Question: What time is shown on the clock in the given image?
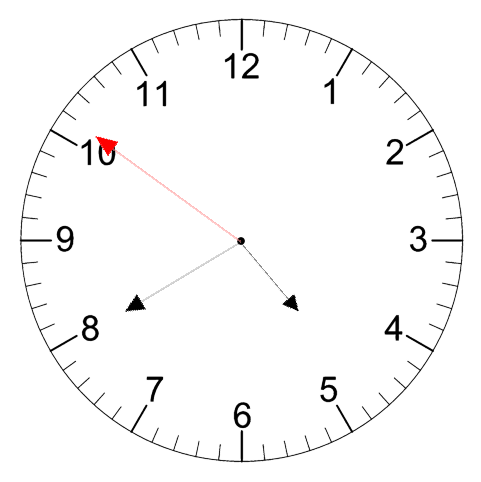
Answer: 04:39:51